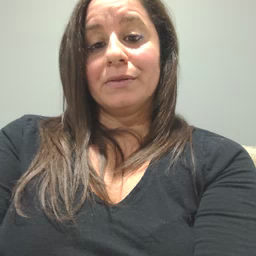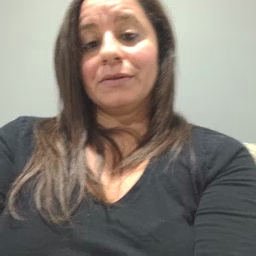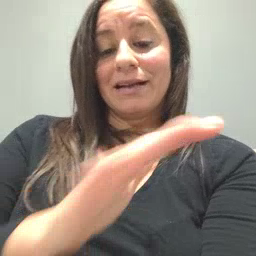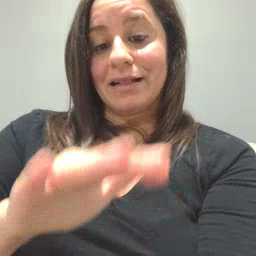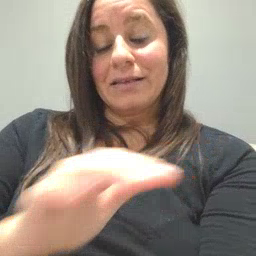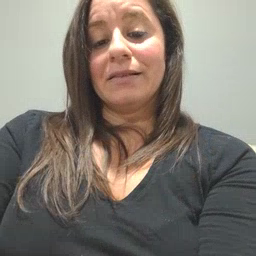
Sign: clean